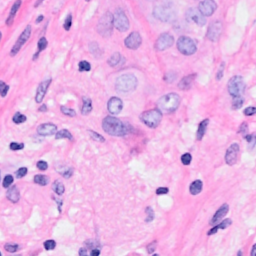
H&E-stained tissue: Breast